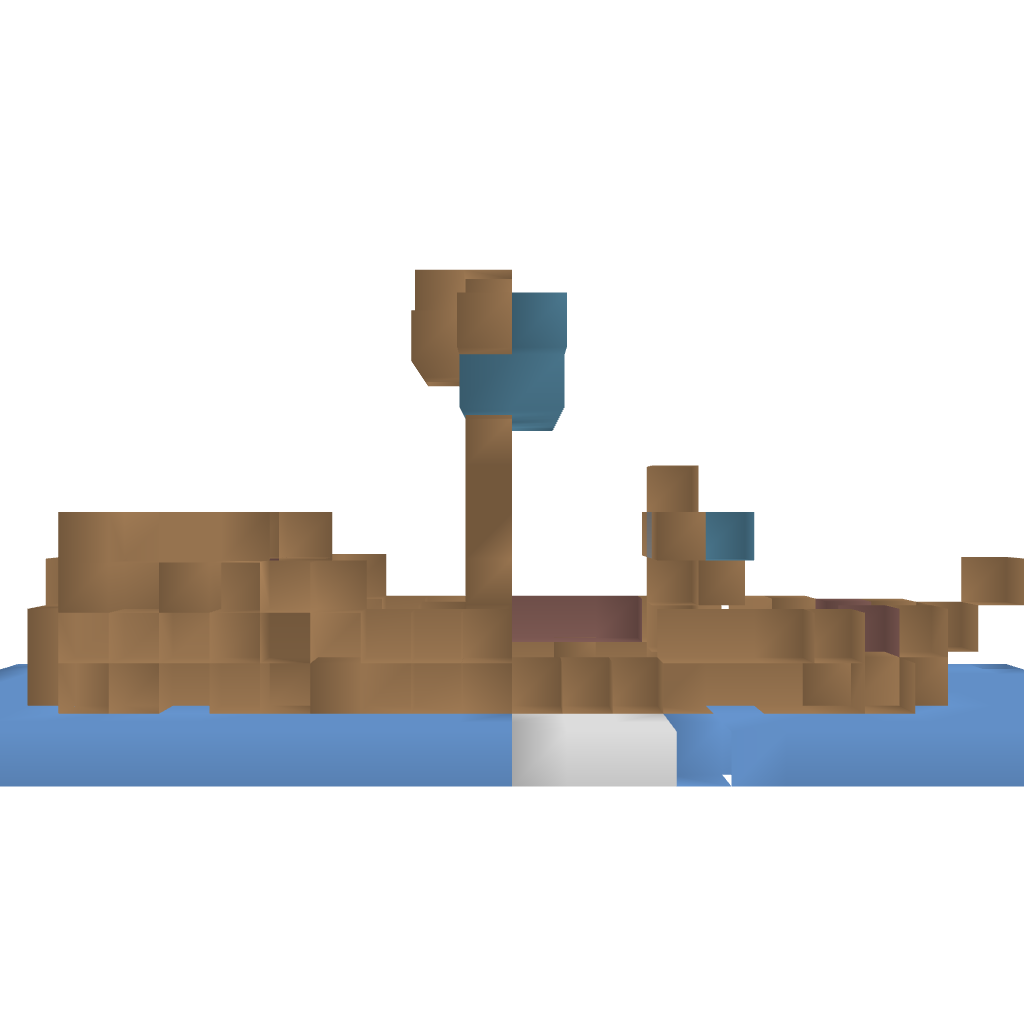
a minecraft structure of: Small Ship good quality